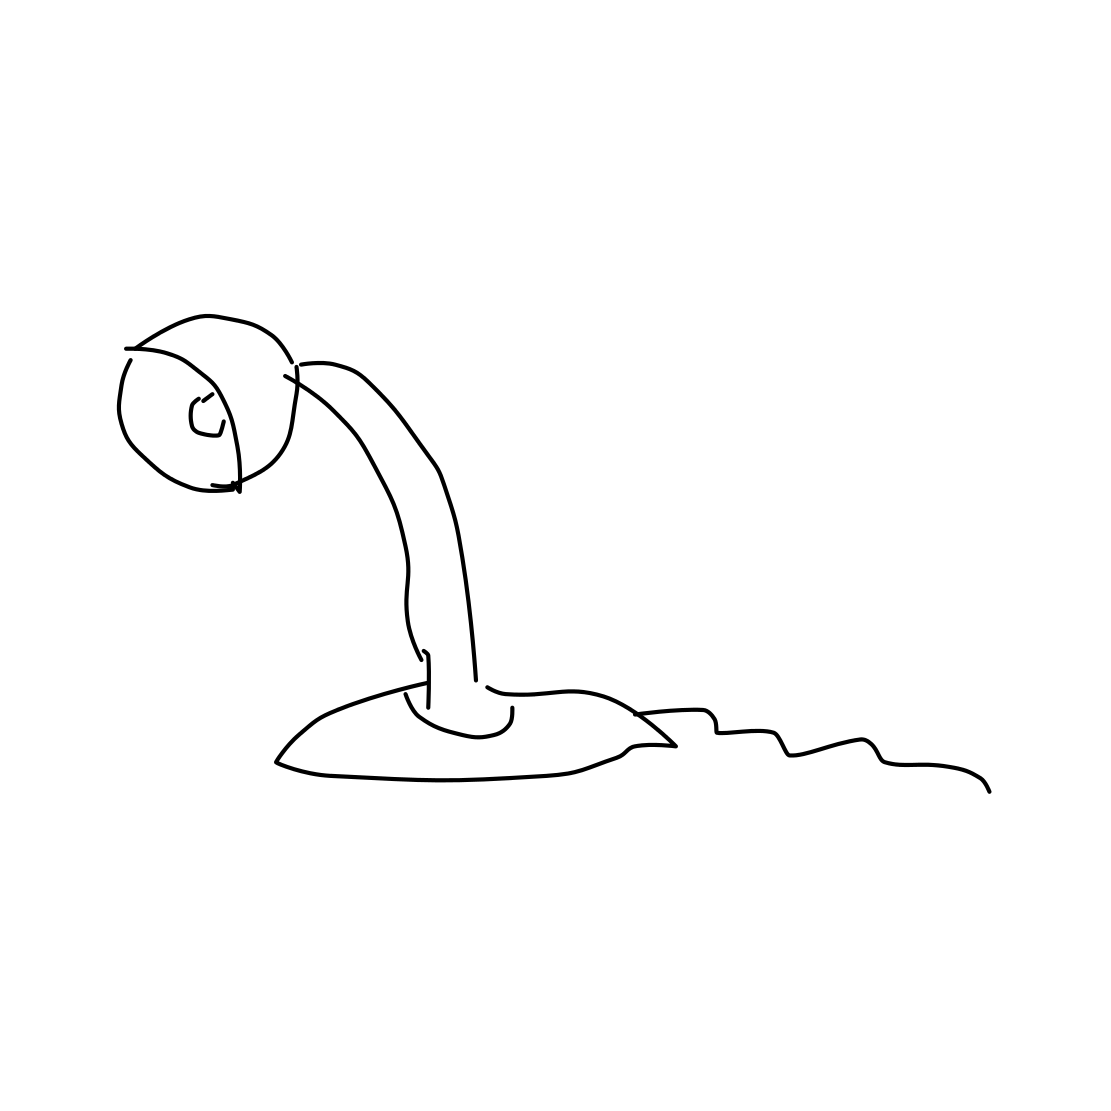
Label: tablelamp